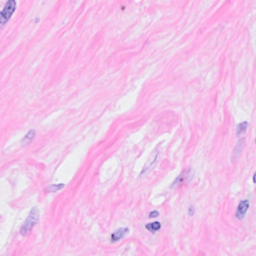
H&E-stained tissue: Breast